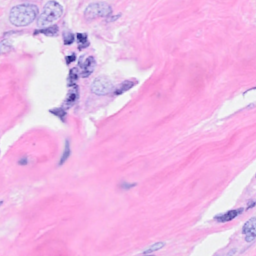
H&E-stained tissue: Breast